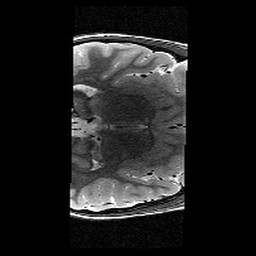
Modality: T2w
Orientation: axial
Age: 9
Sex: male
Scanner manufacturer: siemens
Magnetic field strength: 3 T
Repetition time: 9.23 s
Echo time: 0.067 s